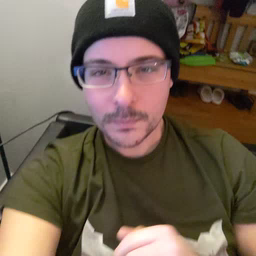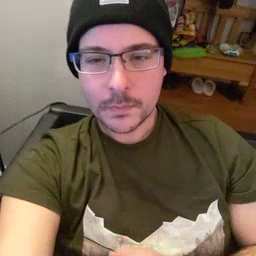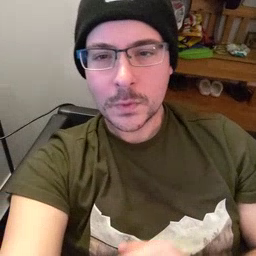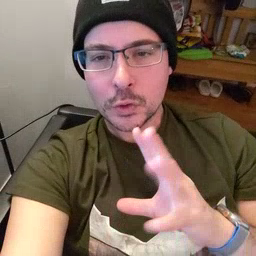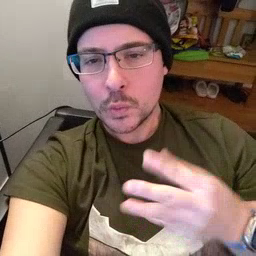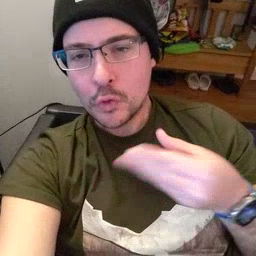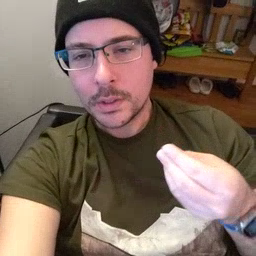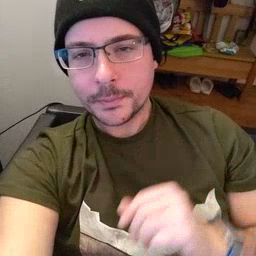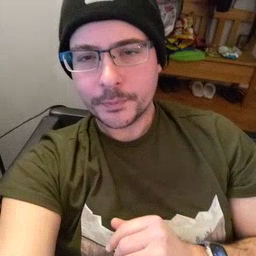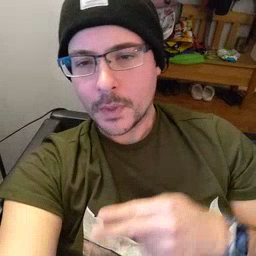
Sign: story